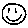
Label: smiley face